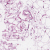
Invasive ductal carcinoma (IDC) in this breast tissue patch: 0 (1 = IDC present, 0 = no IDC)